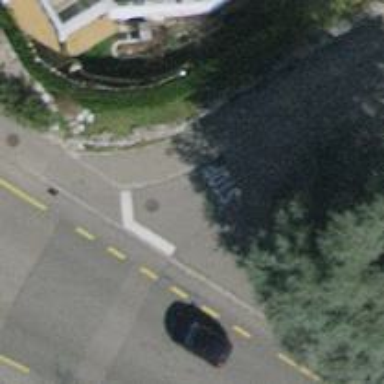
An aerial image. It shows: Concrete sidewalk along the footway.